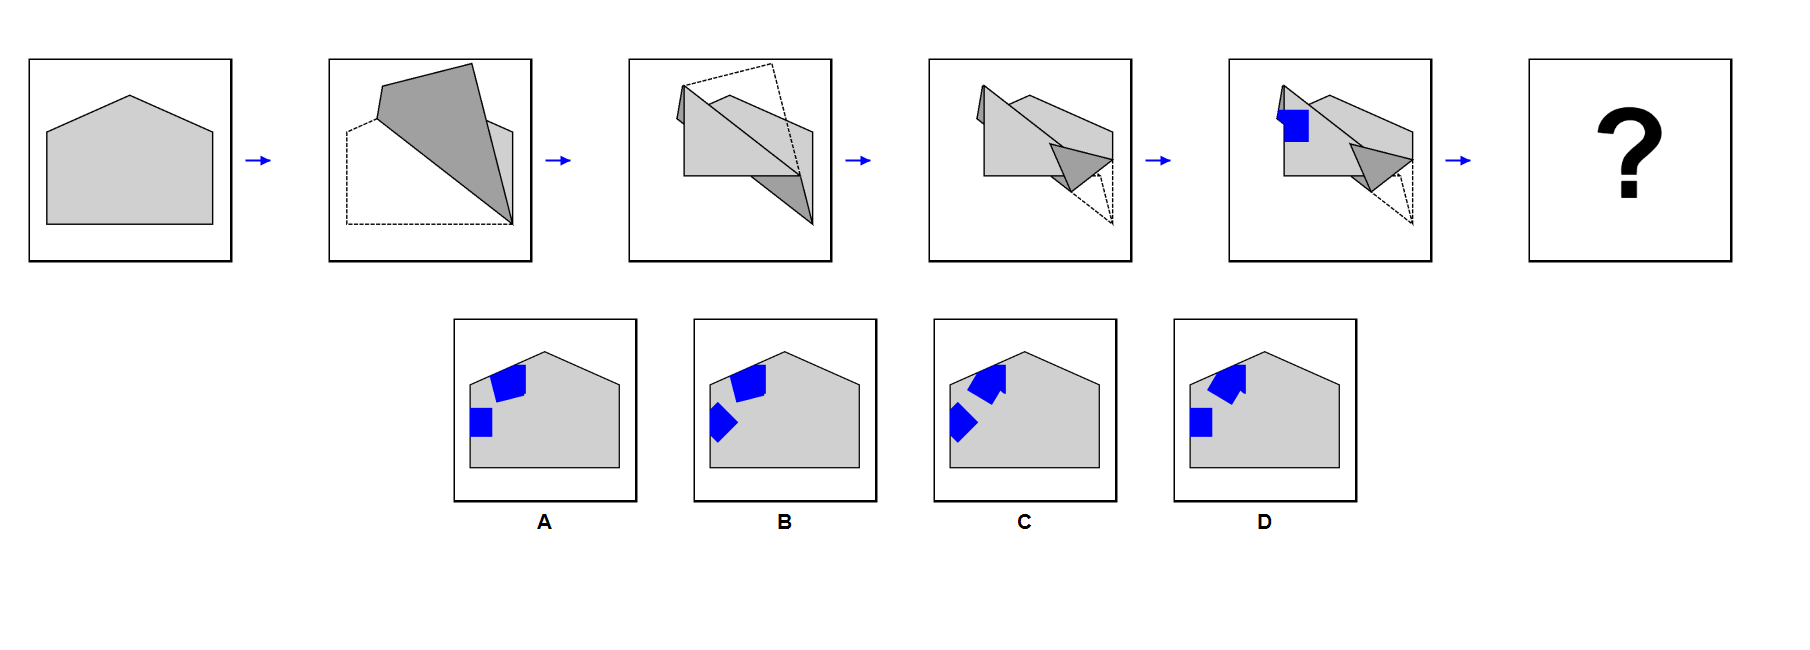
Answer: A